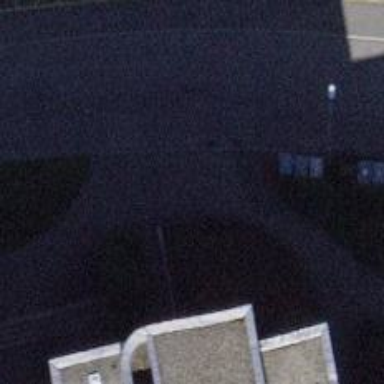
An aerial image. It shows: Kerb barrier.